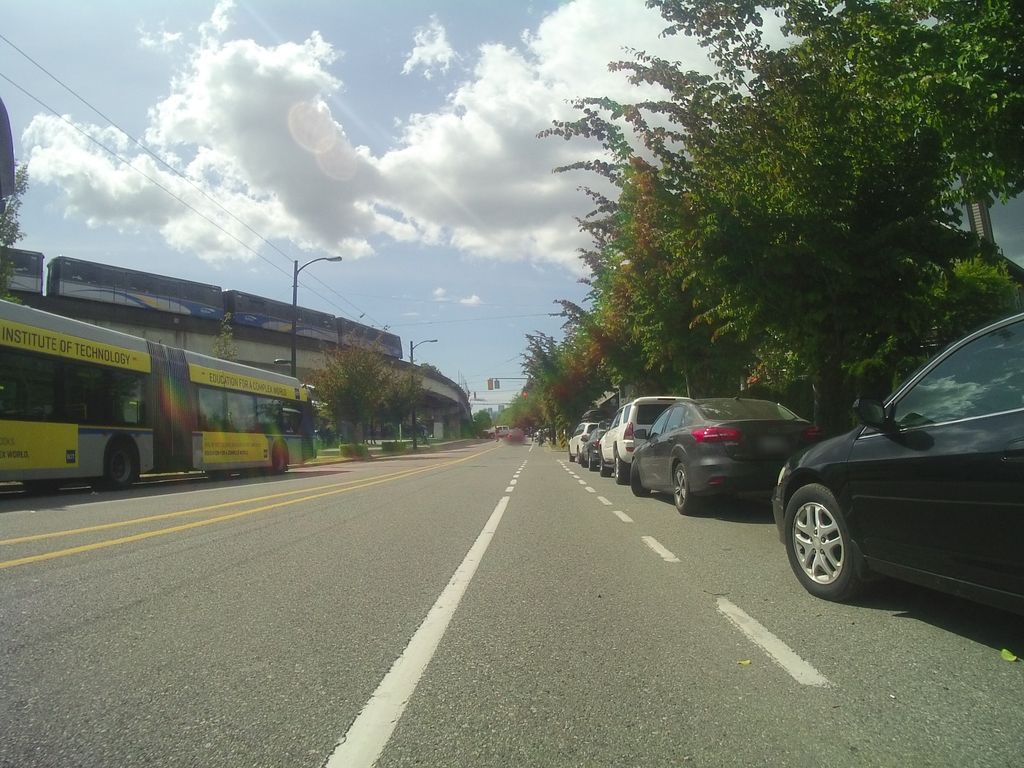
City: vancouver